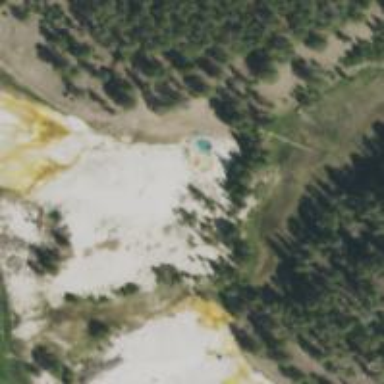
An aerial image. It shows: Natural hot spring.